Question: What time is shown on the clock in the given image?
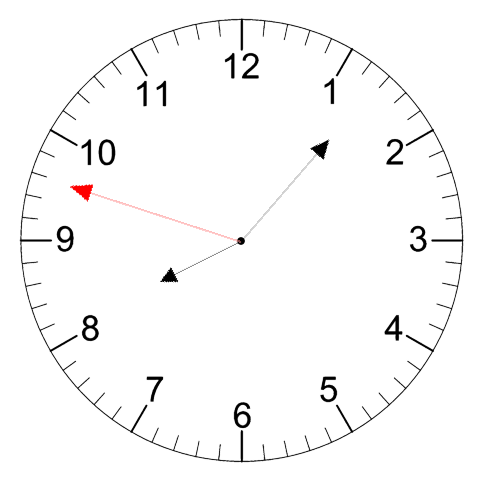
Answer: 08:06:48